Question: I'm trying to add a shadow to a UIButton layer, but for some reason it cuts off at the bounds of the button. I set clipsToBounds is turned off, so I'm not sure why it's looking like this:

It's square, just like that, even though the shadow should not be squared..it should be soft and fading.
'''
button.clipsToBounds = NO;
button.layer.masksToBounds = NO;
button.layer.shadowOffset = CGSizeZero;
button.layer.shadowPath = [UIBezierPath bezierPathWithRect:button.layer.bounds].CGPath;
button.layer.shadowOpacity = 0.7;
button.layer.shadowColor = [UIColor blackColor].CGColor;
button.layer.shadowRadius = 10;
'''
Am I missing anything?
Oh, and my button is a subclass of UIButton. I'm not sure if that makes a difference..
-Even with a shadowRadius of 0.0, I get a fully visible black square as my shadow
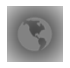
Answer: 'clipsToBounds' will allow any child views to be drawn outside the bounds of your button.
Looks like it doesn't apply to your layer though :(
You might just have to make your button a bit bigger (or your shadow smaller!)